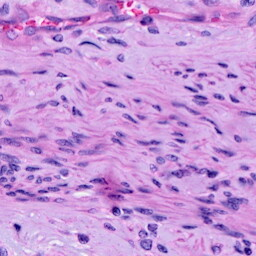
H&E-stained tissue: Cervix